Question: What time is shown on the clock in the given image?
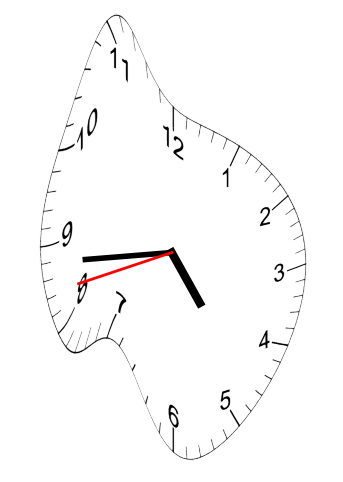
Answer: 04:43:42